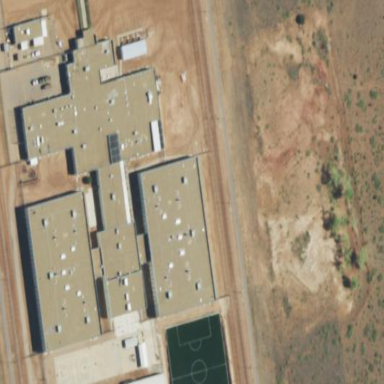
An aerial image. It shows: Prison with surrounding fence.